Question: So.. I generated a random map and some objects in Unity..
But like in the real gameplay they are put in different layers as in the picture below.
Is there any way I can make them on the same layer?
If my codes are needed please let me know, I'll put them on.

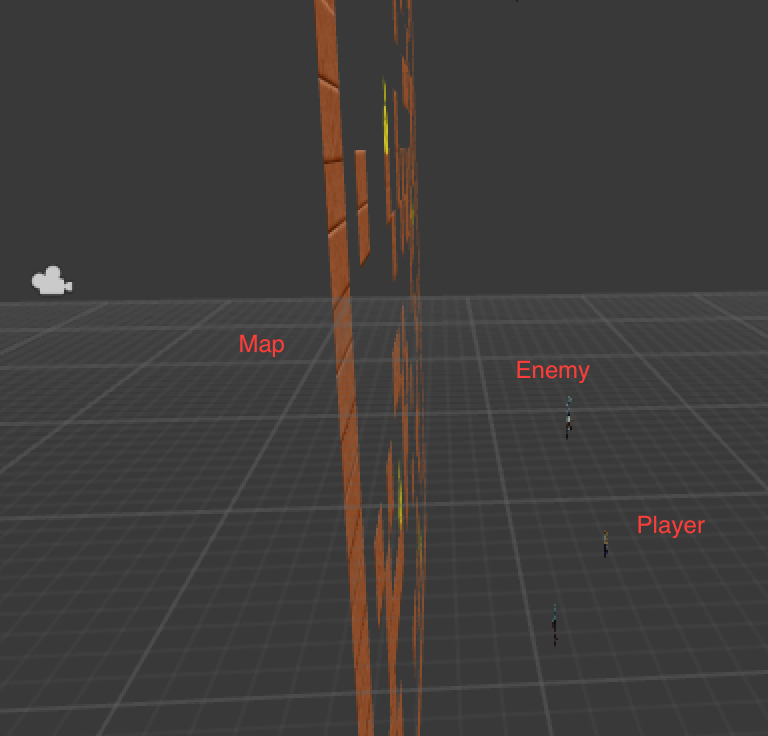
Answer: You should set 'RectTransform.position.z' of all elements to same value (for example 0).
'''
RectTransform.position = new Vector3(RectTransfarm.position.x, RectTransform.position.y, 0.0f);
'''
You can also do this when creating an object. Post your code where you are creating objects for getting example.